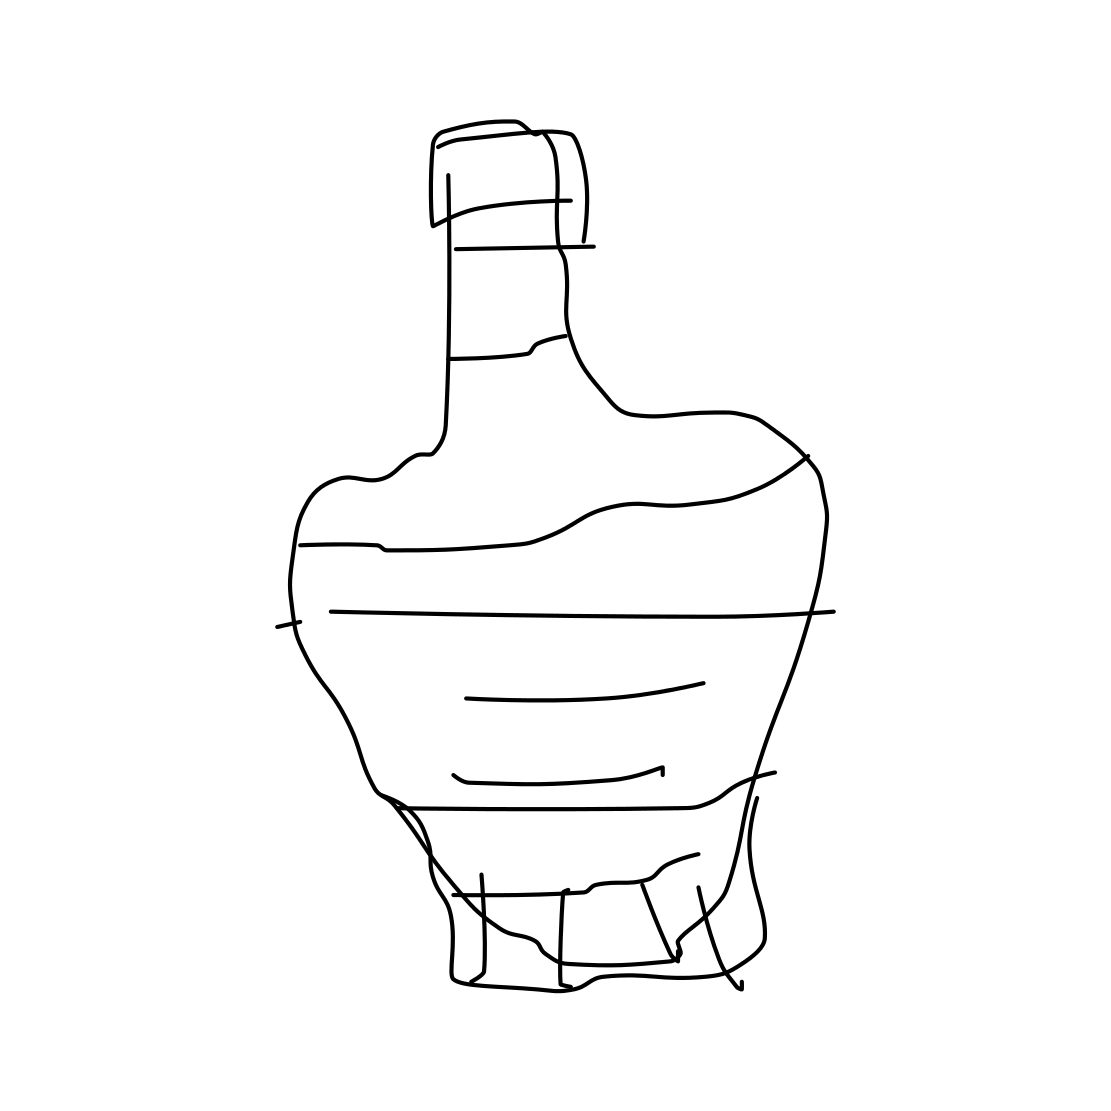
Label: wine-bottle